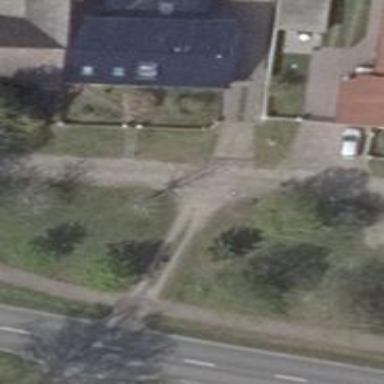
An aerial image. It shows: Residential road.